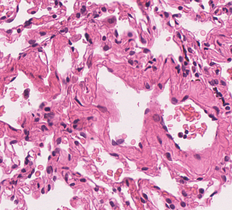
Tumor epithelial tissue: no
Tumor-associated stroma tissue: no
Normal tissue: yes